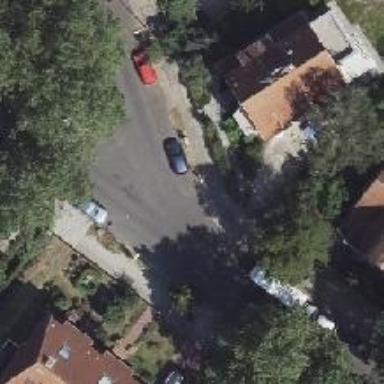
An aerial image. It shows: Residential road with asphalt surface. There is sidewalk on the left side and parallel on-street parking on the right side.